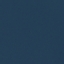
Land use / land cover class: SeaLake